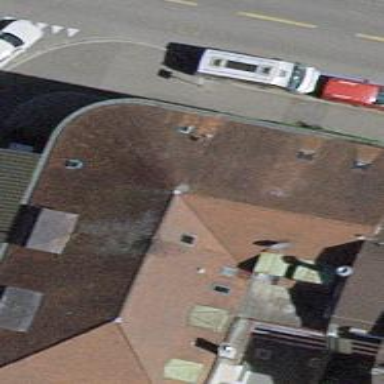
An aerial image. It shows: Restaurant.